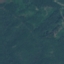
Land use / land cover: Forest